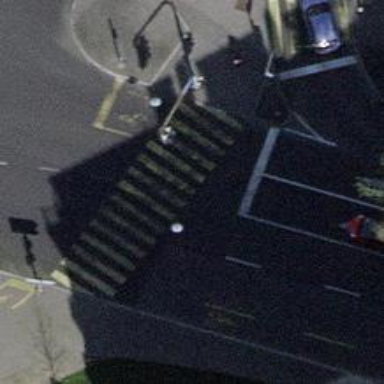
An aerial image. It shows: Zebra crossing controlled by traffic signals.